【题型】填空题　【知识点】平面几何　【难度】hard
一般地，若从任意三角形的三边分别向外作等边三角形，则这三个等边三角形的中心连接起来构成一个等边三角形，这个等边三角形称为原三角形的外拿破仑三角形；若从任意三角形的三边分别向内作等边三角形，则这三个等边三角形的中心连接起来也构成一个等边三角形，这个等边三角形称为原三角形的内拿破仑三角形. 在 $\triangle ABC$ 中，已知 $A = \frac{\pi}{6}$，$BC = 6$，$\triangle ABC$ 的外拿破仑三角形 $PQR$ 的面积为 $S_1$，内拿破仑三角形 $P'Q'R'$ 的面积为 $S_2$，则 $S_1 - S_2$ 的最大值等于 \underline{\hspace{3em}}. \\

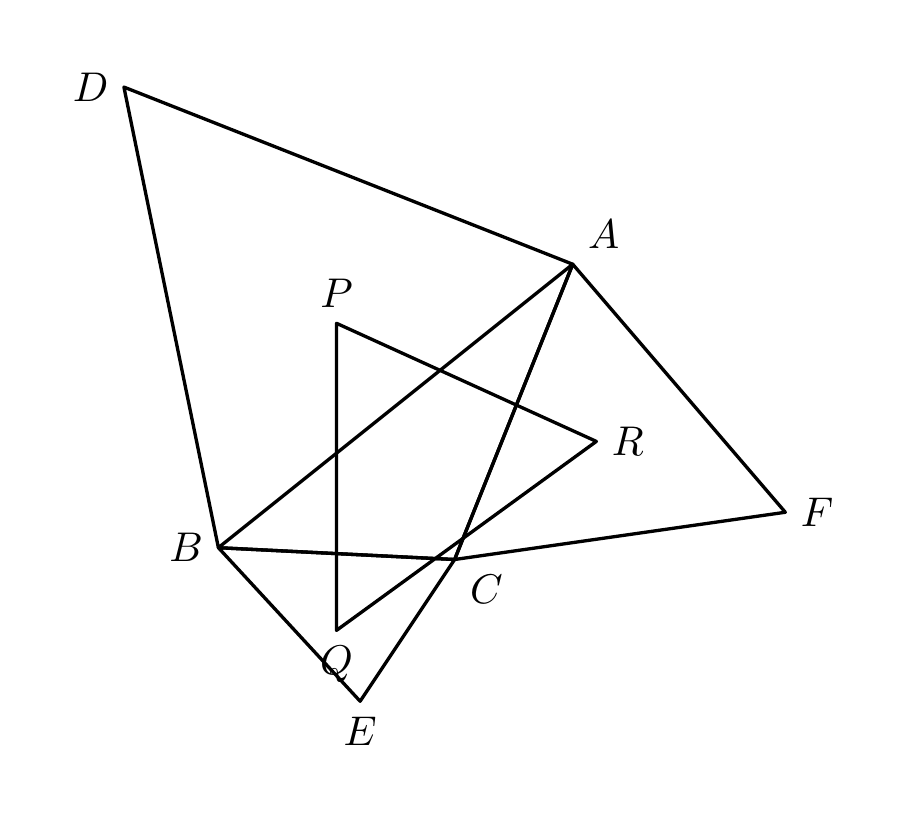
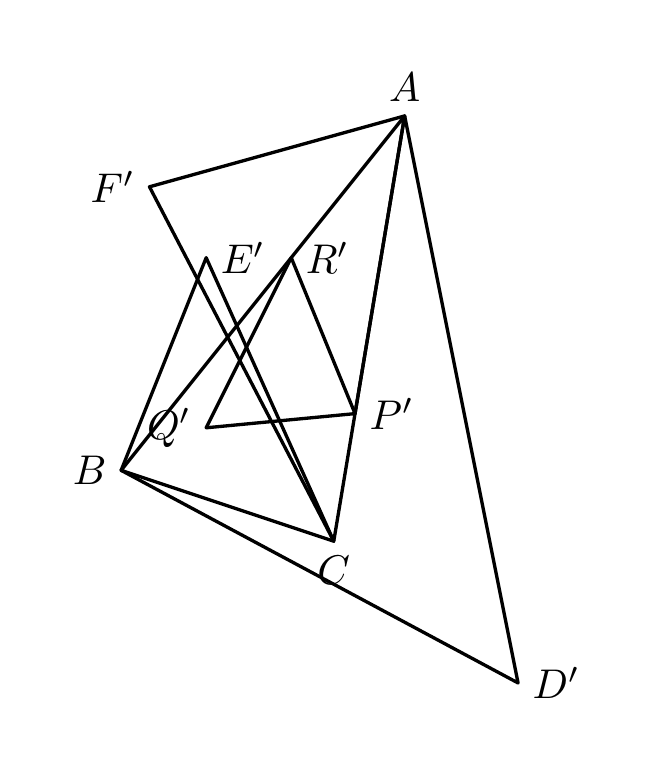
【解答】

【答案】 $9(2+\sqrt{3})$. \\
\vspace{1em}
【分析】 根据题目条件，结合等边三角形的性质、正弦定理、余弦定理求出外拿破仑三角形与内拿破仑三角形的边长，使用基本不等式求出 $S_1 - S_2$ 的最大值. \\
\vspace{1em}
【解答】 解：根据题意可知，$A = \frac{\pi}{6}$，$BC = 6$，$\triangle ABC$ 的外拿破仑三角形 $PQR$ 的面积为 $S_1$， \\
根据题目条件可得 $AP = \frac{\sqrt{3}}{3}c, AR = \frac{\sqrt{3}}{3}b$， \\
在外拿破仑三角形中，$\angle PAR = \angle PAB + \angle BAC + \angle CAR$， \\
等边三角形中心平分顶角，故 $\angle PAB = \angle CAR = \frac{\pi}{6}$， \\
$\angle PAR = \frac{\pi}{6} + \frac{\pi}{6} + \frac{\pi}{6} = \frac{\pi}{2}$，$PR^2 = AP^2 + AR^2 = \frac{1}{3}c^2 + \frac{1}{3}b^2$， \\
故 $S_1 = \frac{\sqrt{3}}{4} \cdot PR^2 = \frac{\sqrt{3}}{4} \cdot \frac{1}{3}(b^2 + c^2) = \frac{\sqrt{3}}{12}(b^2 + c^2)$， \\
在内拿破仑三角形中，$\angle P'AR' = |\angle P'AB + \angle R'AC - \angle BAC|$， \\
同理 $AP' = \frac{\sqrt{3}}{3}c, AR' = \frac{\sqrt{3}}{3}b$，$\angle P'AB = \angle R'AC = \frac{\pi}{6}$，$\angle P'AR' = \frac{\pi}{6} + \frac{\pi}{6} - \frac{\pi}{6} = \frac{\pi}{6}$， \\
$P'R'^2 = AP'^2 + AR'^2 - 2AP'AR' \cos \angle P'AR' = \frac{1}{3}c^2 + \frac{1}{3}b^2 - 2 \cdot \frac{\sqrt{3}}{3}c \cdot \frac{\sqrt{3}}{3}b \cdot \frac{\sqrt{3}}{2} = \frac{1}{3}(b^2 + c^2 - \sqrt{3}bc)$， \\
$S_2 = \frac{\sqrt{3}}{4} \cdot P'R'^2 = \frac{\sqrt{3}}{4} \cdot \frac{1}{3}(b^2 + c^2 - \sqrt{3}bc) = \frac{\sqrt{3}}{12}(b^2 + c^2 - \sqrt{3}bc)$， \\
$S_1 - S_2 = \frac{\sqrt{3}}{12}(b^2 + c^2) - \frac{\sqrt{3}}{12}(b^2 + c^2 - \sqrt{3}bc) = \frac{\sqrt{3}}{12} \cdot \sqrt{3}bc = \frac{1}{4}bc$， \\
在 $\triangle ABC$ 中，$BC^2 = AB^2 + AC^2 - 2AB \cdot AC \cdot \cos \angle BAC$， \\
即 $6^2 = b^2 + c^2 - 2bc \cdot \cos \frac{\pi}{6}$，代入 $\cos \frac{\pi}{6} = \frac{\sqrt{3}}{2}$，得 $36 = b^2 + c^2 - \sqrt{3}bc$， \\
$b^2 + c^2 \ge 2bc$（当且仅当 $b = c$ 时取等号），代入上式得： \\
$36 = b^2 + c^2 - \sqrt{3}bc \ge 2bc - \sqrt{3}bc = (2 - \sqrt{3})bc$，$bc \le \frac{36}{2 - \sqrt{3}} = 36(2 + \sqrt{3})$， \\
代入 $S_1 - S_2 = \frac{1}{4}bc$ 得：$S_1 - S_2 \le \frac{1}{4} \cdot 36(2 + \sqrt{3}) = 9(2 + \sqrt{3})$， \\
综上，$S_1 - S_2$ 的最大值为 $9(2 + \sqrt{3})$. \\
故答案为：$9(2 + \sqrt{3})$. \\
\vspace{1em}
【点评】 本题考查了等边三角形的性质、正弦定理、余弦定理，属于中档题.